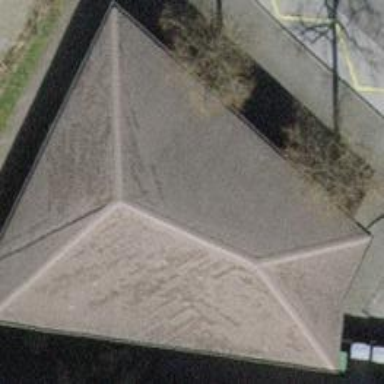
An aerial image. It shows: Retail building with flat roof covered in tiles.